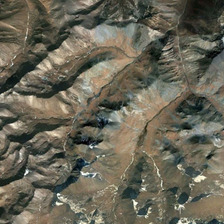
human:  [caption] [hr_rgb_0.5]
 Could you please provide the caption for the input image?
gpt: it is a piece of irregular khaki mountain .

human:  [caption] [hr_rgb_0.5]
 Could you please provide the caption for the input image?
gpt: it is a piece of irregular khaki mountain .

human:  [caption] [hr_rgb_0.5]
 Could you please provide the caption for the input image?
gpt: it is a piece of irregular khaki mountain .

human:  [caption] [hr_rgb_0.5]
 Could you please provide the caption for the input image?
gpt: it is a piece of irregular khaki mountain .

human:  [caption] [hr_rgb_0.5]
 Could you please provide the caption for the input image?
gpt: it is a piece of irregular khaki mountain .